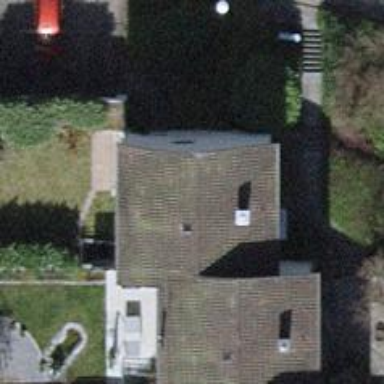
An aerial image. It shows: House with gabled roof oriented across.